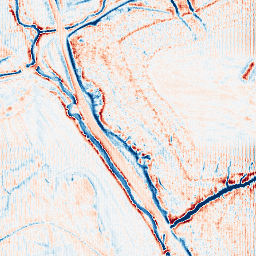
Category: edge_preserving
Decomposition family: anisotropic_diffusion
Decomposition parameters: iterations: 20
kappa: 50
gamma: 0.15
Upsampling method: fft_zeropad
Upsampling parameters: scale: 8
Upsampling scale: 8